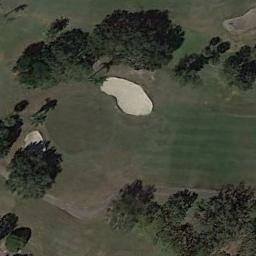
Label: golf_course